Field crop: tomato
Growth stage: 1
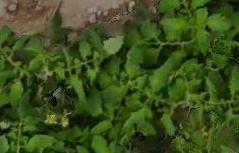
Species: tomato